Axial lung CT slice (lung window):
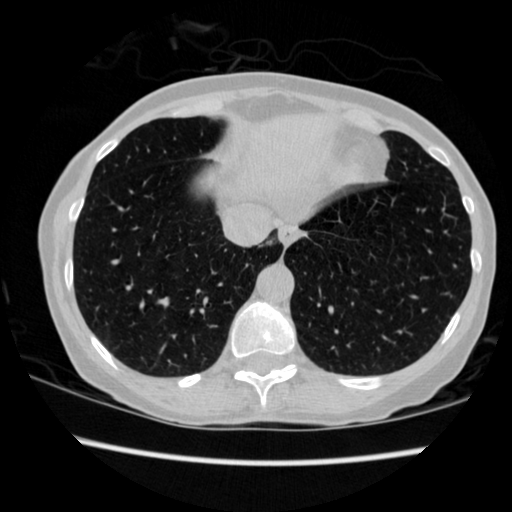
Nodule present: no